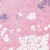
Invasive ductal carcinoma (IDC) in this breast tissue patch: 0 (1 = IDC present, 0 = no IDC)